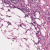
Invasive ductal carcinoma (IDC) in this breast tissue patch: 1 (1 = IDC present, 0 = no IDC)